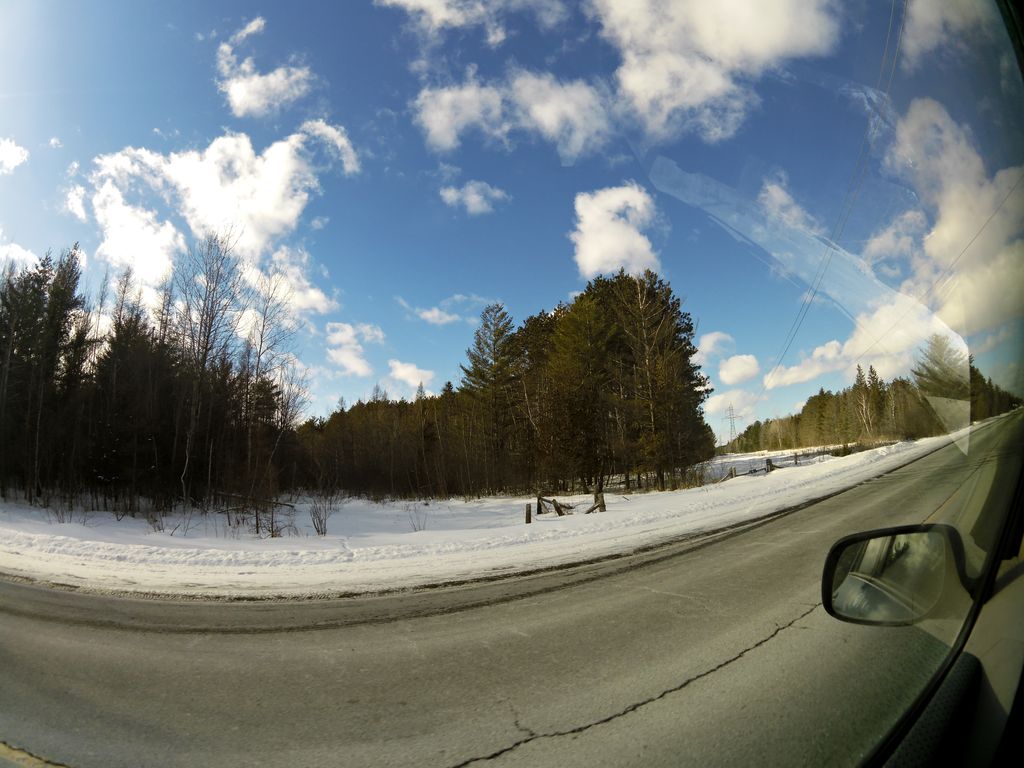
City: ottawa-gatineau